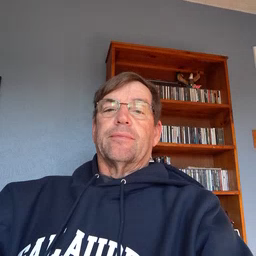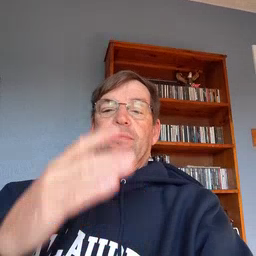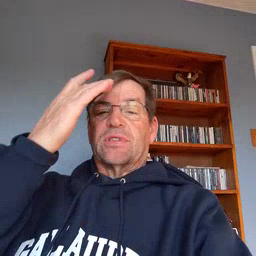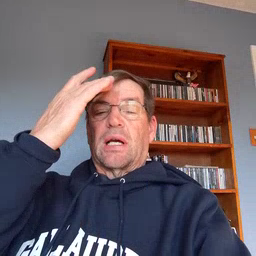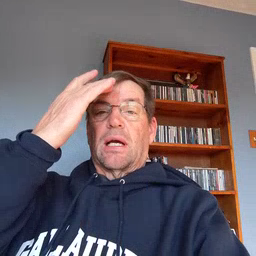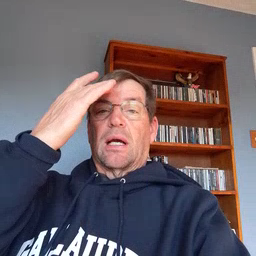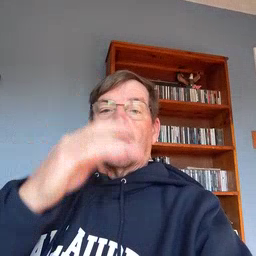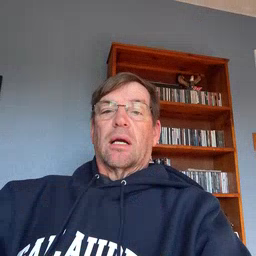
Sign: sick